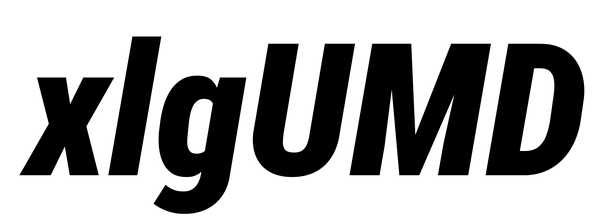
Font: Roboto-Italic_Condensed_Black_Italic